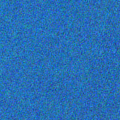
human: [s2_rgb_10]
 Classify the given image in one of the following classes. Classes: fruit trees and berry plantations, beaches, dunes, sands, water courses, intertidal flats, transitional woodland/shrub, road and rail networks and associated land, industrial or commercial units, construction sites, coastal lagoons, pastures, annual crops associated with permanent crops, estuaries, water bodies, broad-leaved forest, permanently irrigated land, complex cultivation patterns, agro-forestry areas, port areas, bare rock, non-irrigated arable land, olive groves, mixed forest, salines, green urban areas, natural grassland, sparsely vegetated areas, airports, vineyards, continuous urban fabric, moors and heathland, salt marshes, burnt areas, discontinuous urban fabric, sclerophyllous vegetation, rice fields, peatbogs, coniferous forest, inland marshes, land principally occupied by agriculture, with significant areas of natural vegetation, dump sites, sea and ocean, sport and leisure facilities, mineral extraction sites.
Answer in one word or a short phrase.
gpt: sea and ocean